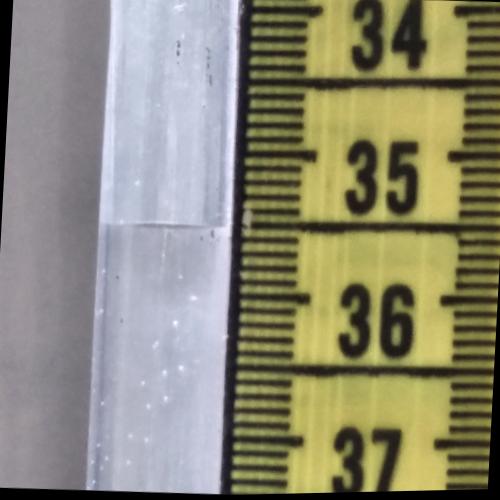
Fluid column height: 35.5 cm